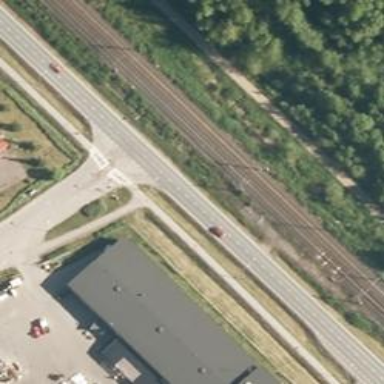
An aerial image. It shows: Asphalt cycleway.